Question: How can I show no internet connection message like in facebook app that appears below the tab view.

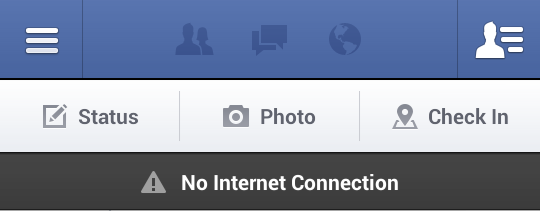
Answer: You can design this in your XML file and then set its visibility to invisible like this:
'''
<RelativeLayout
android:id="@+id/relativelayout_connection"
android:layout_width="wrap_content"
android:layout_height="wrap_content"
android:layout_alignParentLeft="true"
android:layout_alignParentRight="true"
android:alpha="0.8"
android:background="@android:color/black" >
<TextView
android:id="@+id/textView_noInternetConnection"
android:layout_width="wrap_content"
android:layout_height="wrap_content"
android:layout_alignParentTop="true"
android:layout_centerHorizontal="true"
android:layout_centerInParent="true"
android:text="No Internet Connection."
android:textAppearance="?android:attr/textAppearanceMedium"
android:textColor="@android:color/white" />
<ImageView
android:id="@+id/imageView2"
android:layout_width="wrap_content"
android:layout_height="wrap_content"
android:layout_alignBottom="@+id/textView_noInternetConnection"
android:layout_alignParentTop="true"
android:layout_toLeftOf="@+id/textView_noInternetConnection"
android:src="@drawable/warrning" />
</RelativeLayout>
'''
In your code use the broadcast receiver like this:
'''
private BroadcastReceiver mConnReceiver = new BroadcastReceiver() {
@Override
public void onReceive(Context context, Intent intent) {
boolean noConnectivity = intent.getBooleanExtra(
ConnectivityManager.EXTRA_NO_CONNECTIVITY, false);
/*String reason = intent
.getStringExtra(ConnectivityManager.EXTRA_REASON);*/
boolean isFailover = intent.getBooleanExtra(
ConnectivityManager.EXTRA_IS_FAILOVER, false);
@SuppressWarnings("deprecation")
NetworkInfo currentNetworkInfo = (NetworkInfo) intent
.getParcelableExtra(ConnectivityManager.EXTRA_NETWORK_INFO);
// NetworkInfo otherNetworkInfo = (NetworkInfo)
// intent.getParcelableExtra(ConnectivityManager.EXTRA_OTHER_NETWORK_INFO);
if (noConnectivity){
if(mRelativeLayout != null)
mRelativeLayout.setVisibility(View.VISIBLE);
}
else if (currentNetworkInfo.isConnected()) {
mRelativeLayout.setVisibility(View.GONE);
} else if (isFailover) {
Toast.makeText(getApplicationContext(), "Failover",
Toast.LENGTH_LONG).show();
} else {
mRelativeLayout.setVisibility(View.GONE);
}
}
};
'''